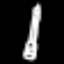
Label: pencil